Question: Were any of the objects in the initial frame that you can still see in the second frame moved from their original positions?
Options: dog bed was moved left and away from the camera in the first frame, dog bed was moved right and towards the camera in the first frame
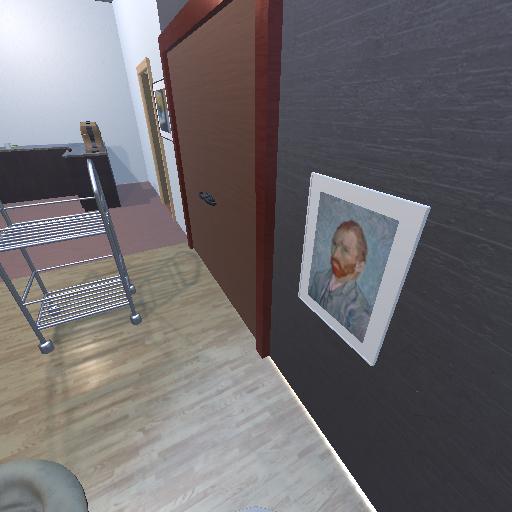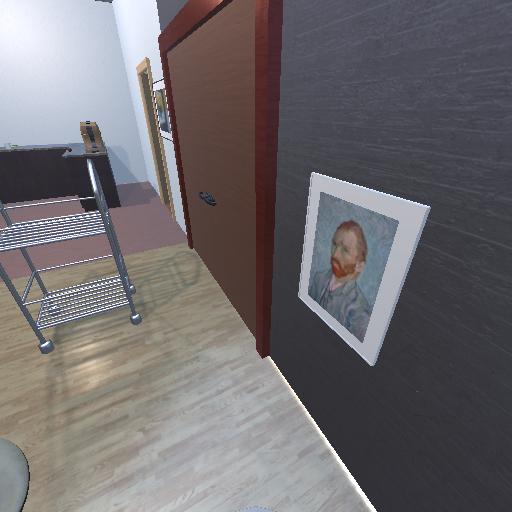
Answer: dog bed was moved left and away from the camera in the first frame